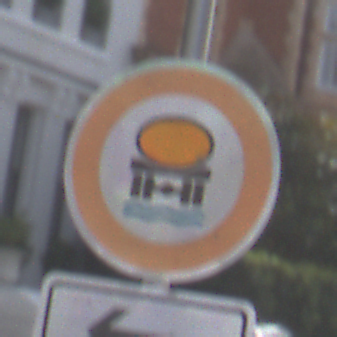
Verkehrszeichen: VerbotFahrzeugeWassergefaehrdenderLadung
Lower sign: RichtungsangabeDurchPfeile2
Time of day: MorningAfternoon
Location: Outdoor (Urban)
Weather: PartlyCloudy
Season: NotSpecified
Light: Natural